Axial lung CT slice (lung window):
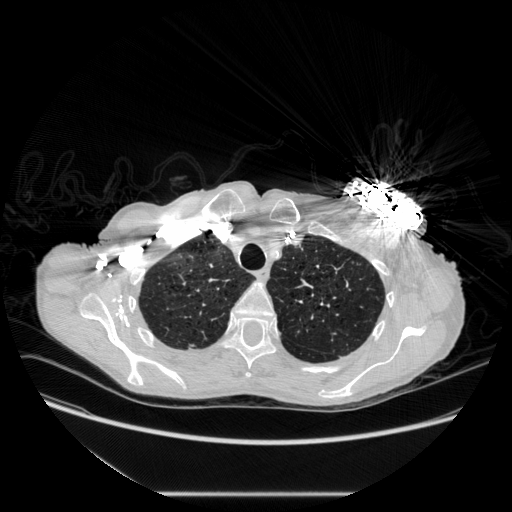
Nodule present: no